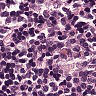
Metastatic tissue present: no